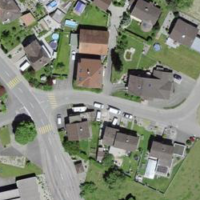
EUNIS habitat code: 54
Species observed at this site:
Cornus sanguinea